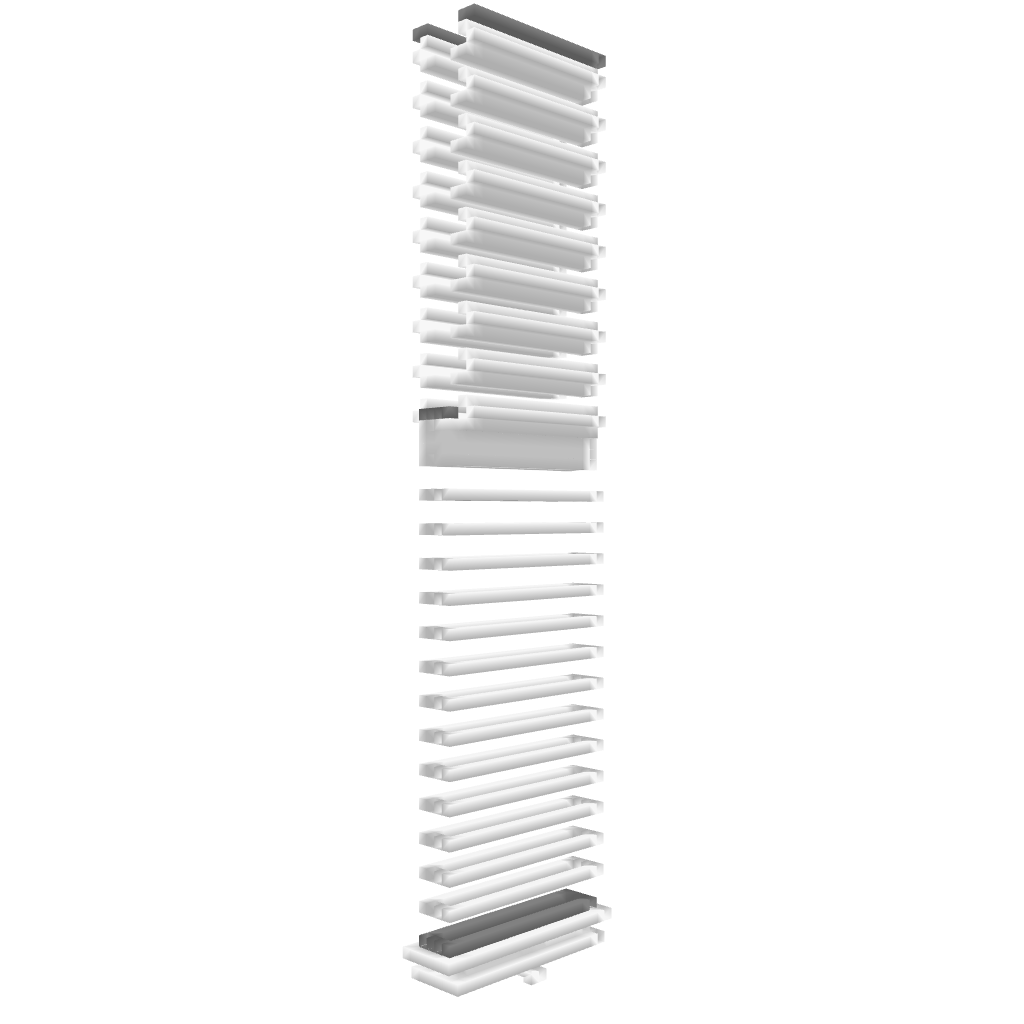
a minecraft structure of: Enderfarm bad low quality